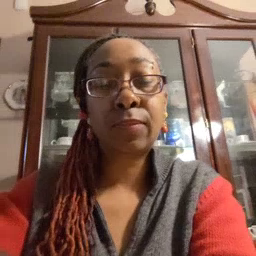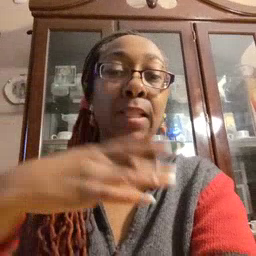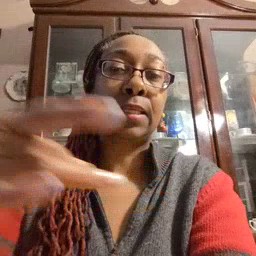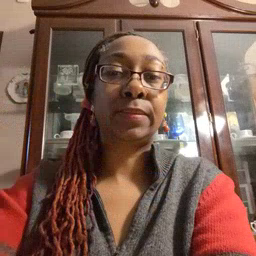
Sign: like